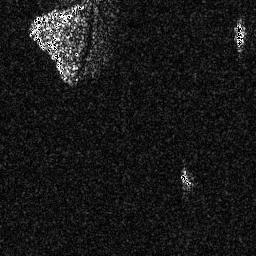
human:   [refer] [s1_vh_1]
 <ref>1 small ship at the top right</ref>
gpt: <box>[[91, 7, 95, 18, 0]]</box>

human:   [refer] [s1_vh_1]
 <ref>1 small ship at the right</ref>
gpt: <box>[[69, 67, 75, 72, 0]]</box>